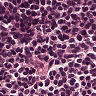
Metastatic tissue present: no